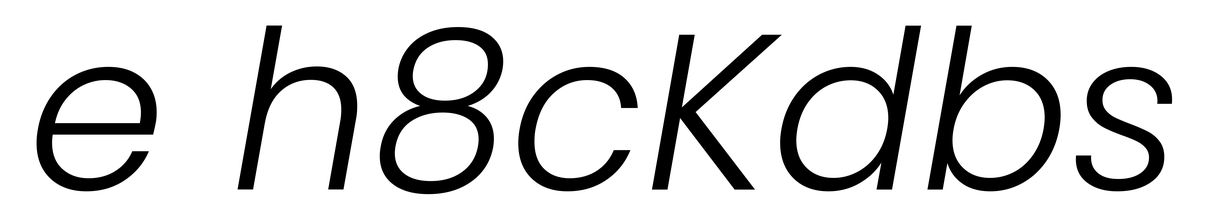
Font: Poppins-LightItalic